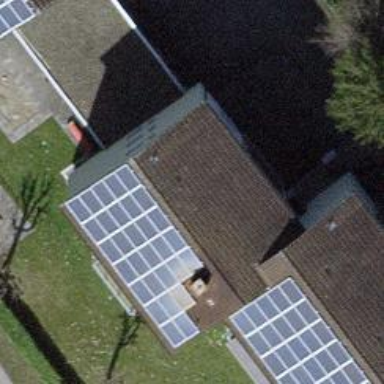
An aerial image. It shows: Solar photovoltaic panel generator.